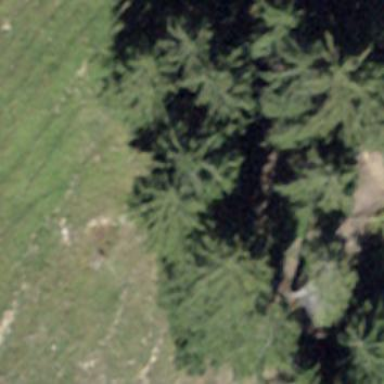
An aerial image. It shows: Forest area.